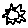
Label: sun